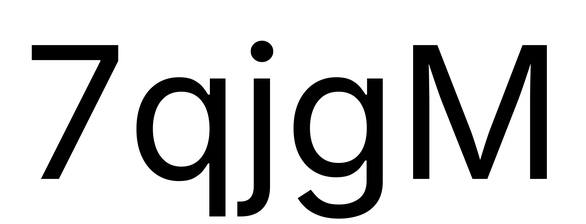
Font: Inter_Regular